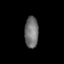
Tissue: lung
Cell type: Others
Senescence score: 0.2039
Nuclear area (px): 420
Mean DAPI intensity: 114.026